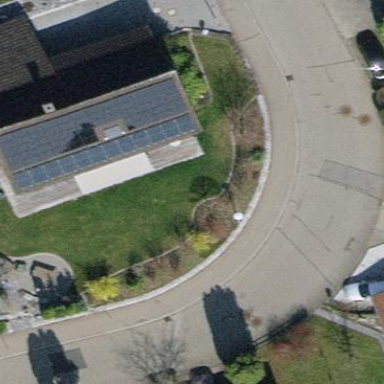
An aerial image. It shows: Detached building.